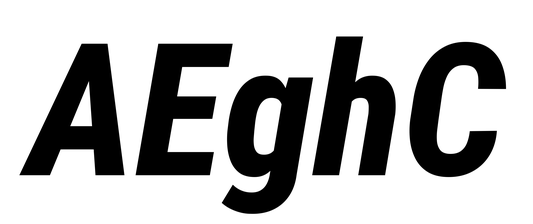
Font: Roboto-Italic_Condensed_ExtraBold_Italic